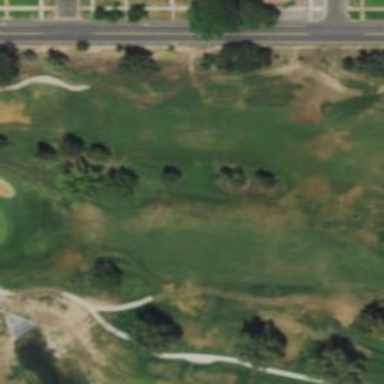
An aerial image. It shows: View of golf hole.